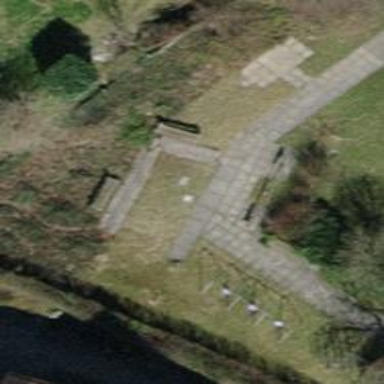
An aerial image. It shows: Bench.